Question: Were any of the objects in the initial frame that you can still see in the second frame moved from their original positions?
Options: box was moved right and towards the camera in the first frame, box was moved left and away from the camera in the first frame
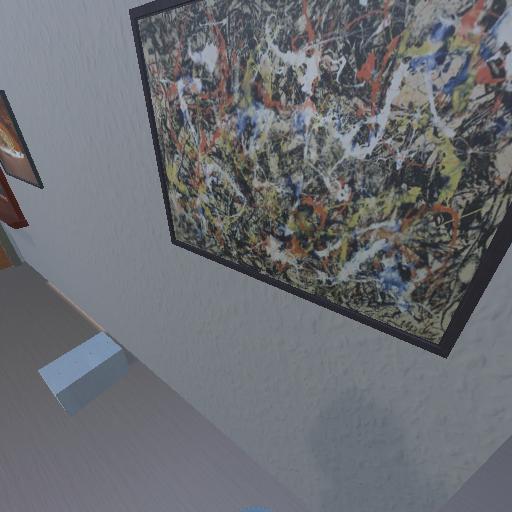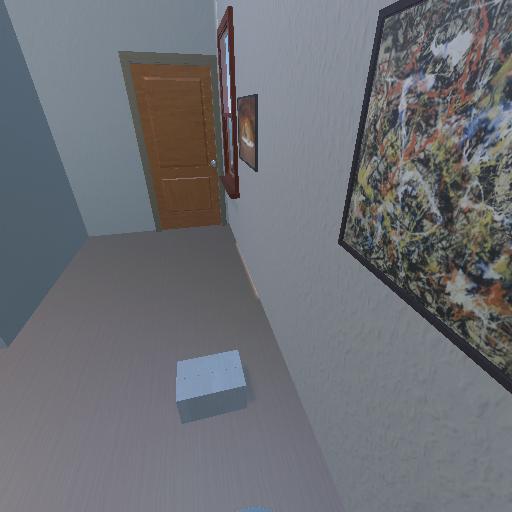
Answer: box was moved right and towards the camera in the first frame